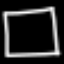
Label: square